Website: ulta-beauty
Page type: customer-info-address
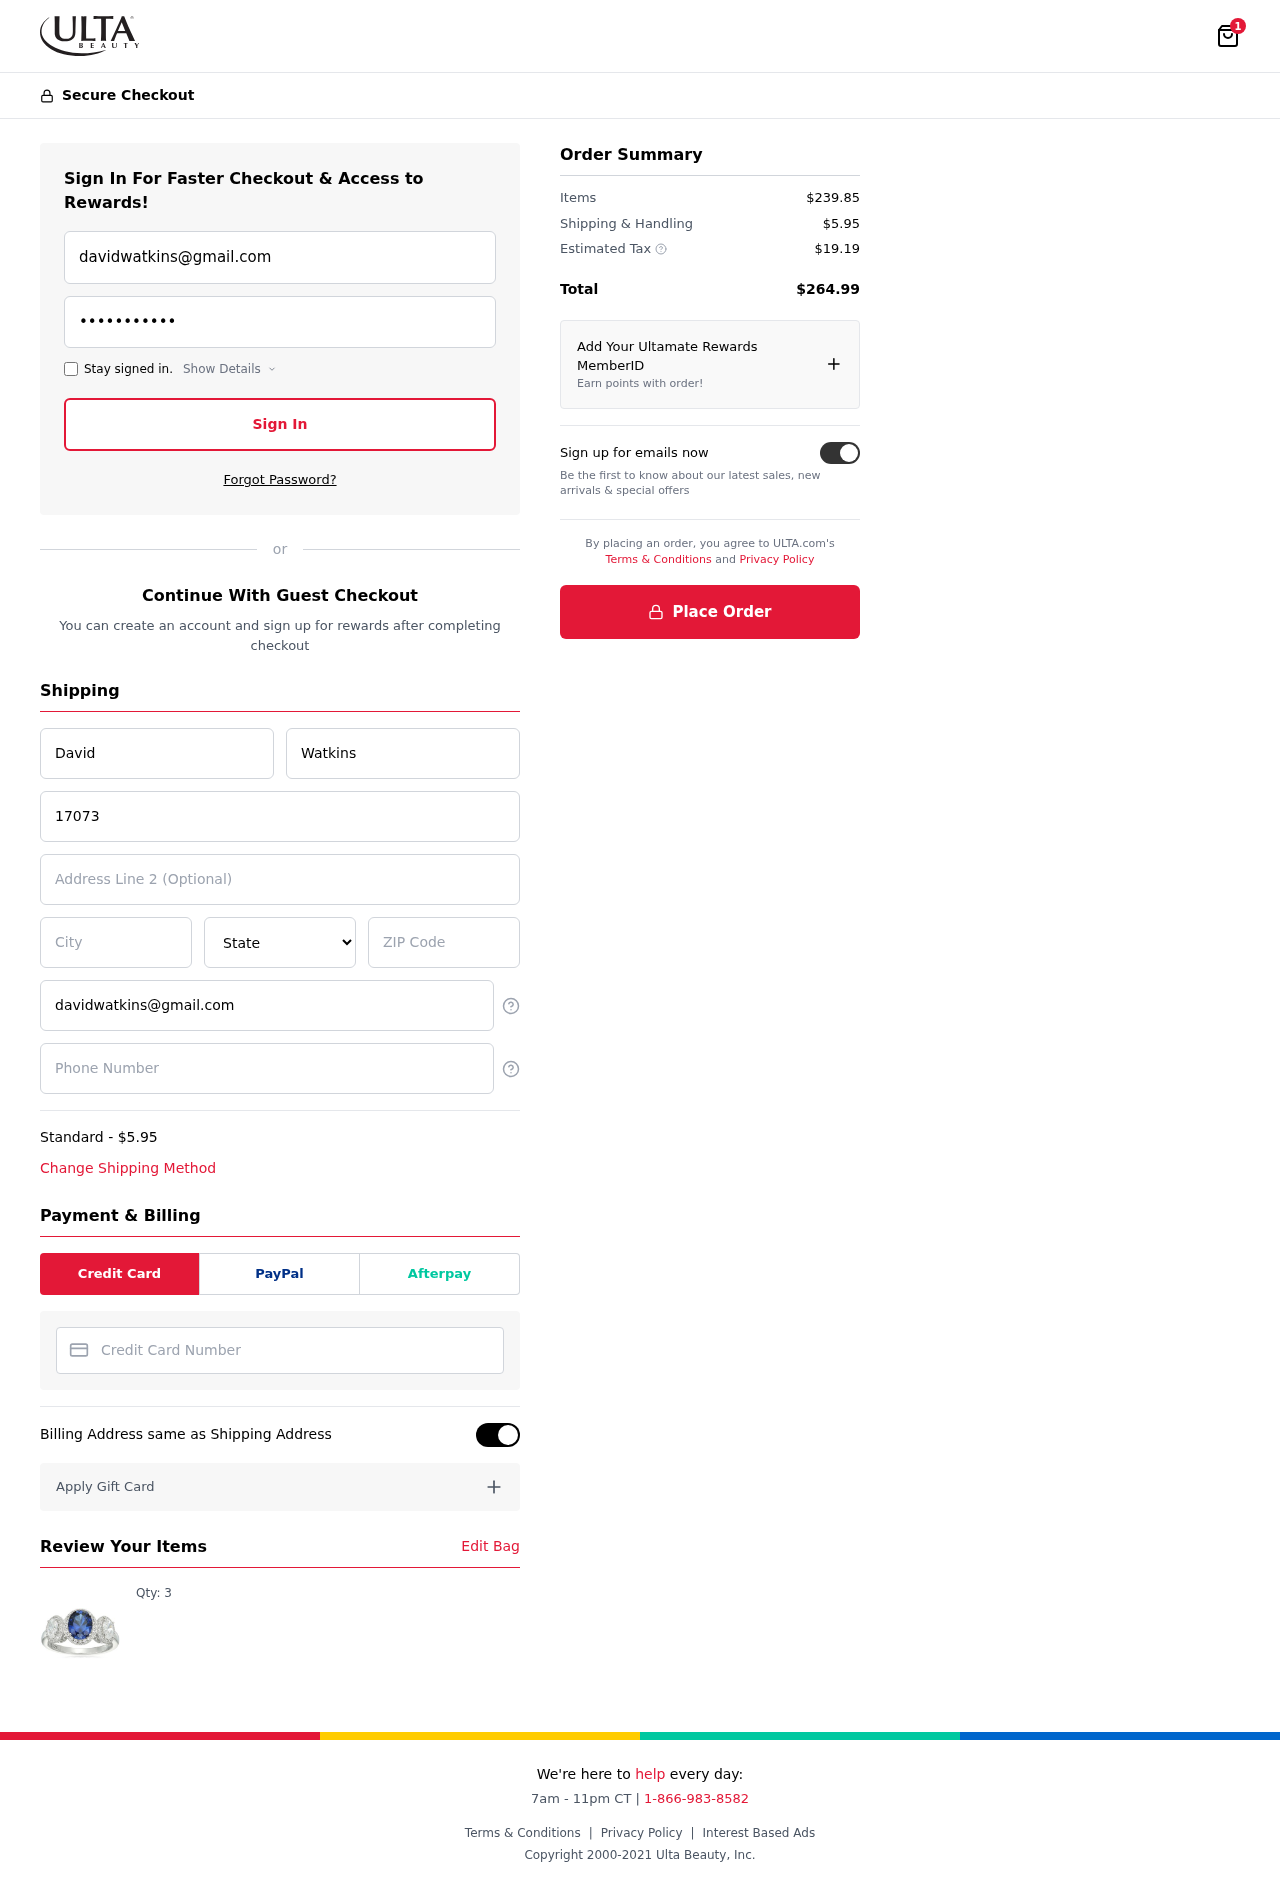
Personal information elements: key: PII_CARD_NUMBER
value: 6011 2875 1752 5157
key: PII_CITY
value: Heatherside
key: PII_EMAIL
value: davidwatkins@gmail.com
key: PII_FIRSTNAME
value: David
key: PII_LASTNAME
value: Watkins
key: PII_PHONE
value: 4988485117
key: PII_POSTCODE
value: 41932
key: PII_STATE
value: Wyoming
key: PII_STREET
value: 17073 Cohen Centers
Product elements: key: PRODUCT1_QUANTITY
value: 3
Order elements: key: ORDER_NUM_ITEMS
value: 1
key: ORDER_SHIPPING_COST
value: $5.95
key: ORDER_ITEMS_TOTAL
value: $239.85
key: ORDER_SHIPPING_COST2
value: $5.95
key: ORDER_TAX
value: $19.19
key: ORDER_TOTAL
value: $264.99